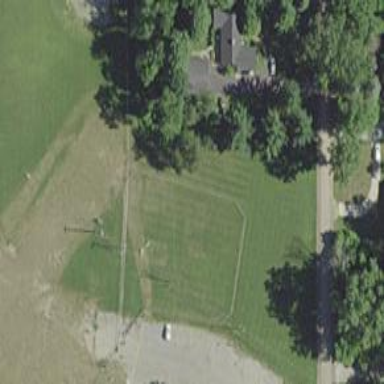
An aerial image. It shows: Dog park for leisure land.